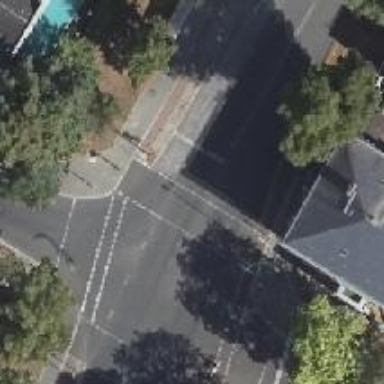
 with sidewalks on both sides and cycle track."